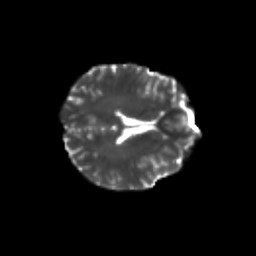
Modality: T2w
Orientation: axial
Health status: healthy
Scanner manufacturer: philips
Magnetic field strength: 3 T
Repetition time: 6.964 s
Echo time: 0.092 s